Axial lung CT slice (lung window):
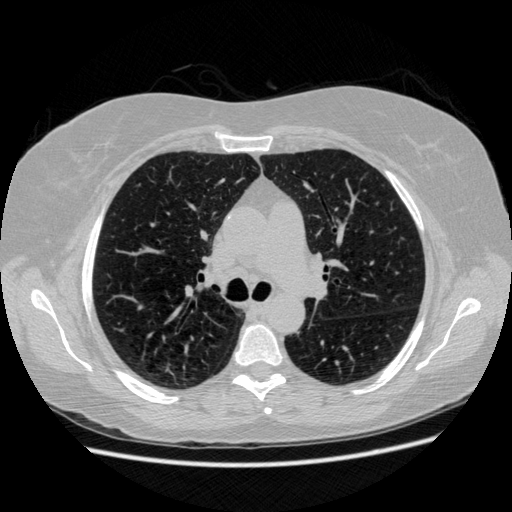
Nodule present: no